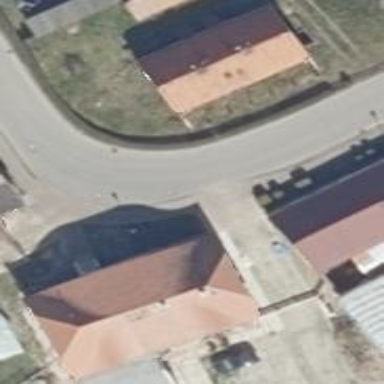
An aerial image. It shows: Smooth asphalt road in residential area.